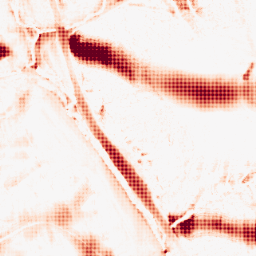
Category: morphological
Decomposition family: morphological_ellipse
Decomposition parameters: operation: opening
width: 50
height: 30
Upsampling method: sinc_hamming
Upsampling parameters: scale: 8
kernel_size: 8
Upsampling scale: 8